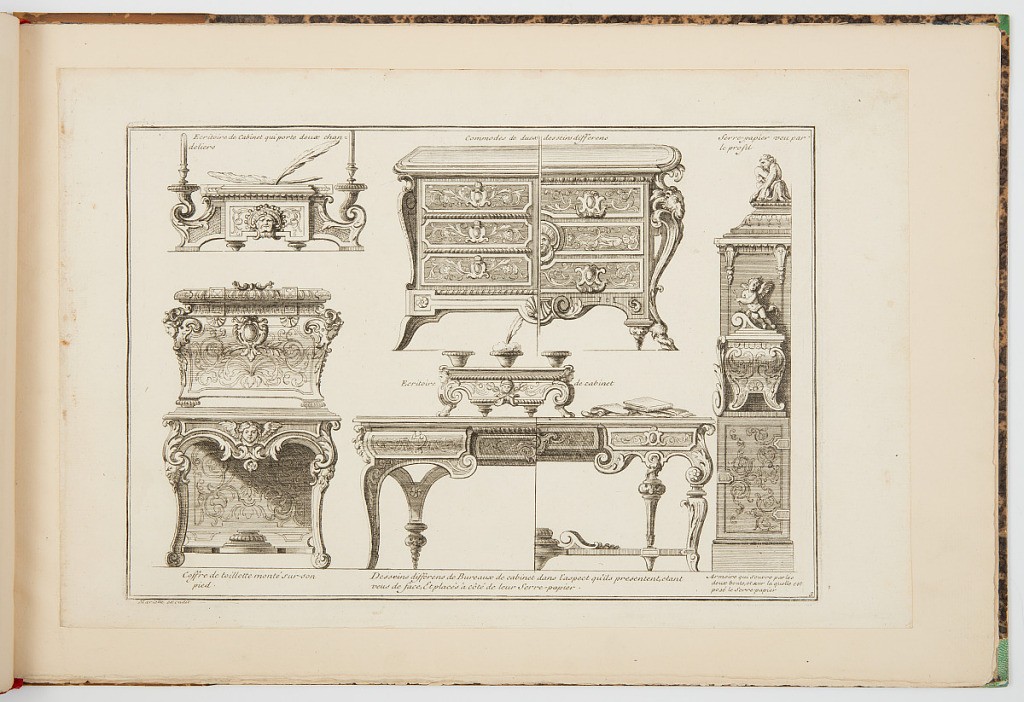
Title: Designs for Furniture
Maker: André-Charles Boulle, French, 1642 – 1732
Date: ca. 1715
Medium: Etching and engraving on laid paper
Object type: Print
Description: Designs for four pieces of furniture and two desk sets featuring inkwells and quills. The designs include caskets, stands, a desk with two design options, a commode (chest of drawers) with two design options, and a fall-front desk. The furniture is decorated with gilt bronze mounts and marquetry featuring scrolling leaves, acanthus leaves, c-scrolls, cartouches, mascarons (masks), putti, rosettes, shells, and gadrooning. The designs are titled, the plate is numbered, and signed by the publisher.